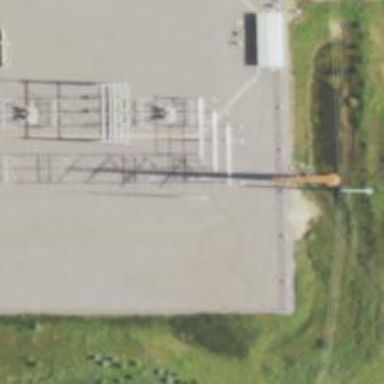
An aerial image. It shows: Mast used for lightning protection.